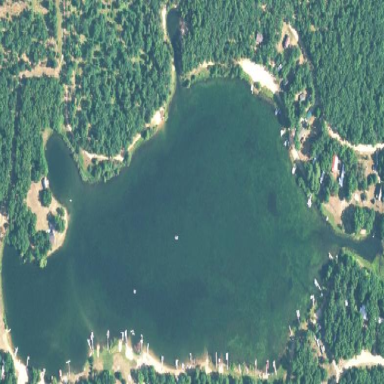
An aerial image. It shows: Beautiful lake surrounded by nature.